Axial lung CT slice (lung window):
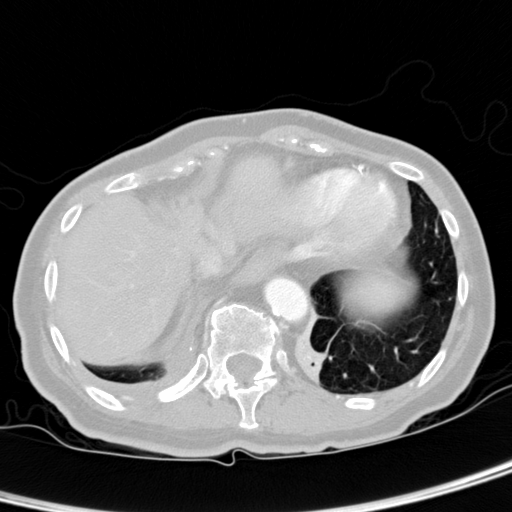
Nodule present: no